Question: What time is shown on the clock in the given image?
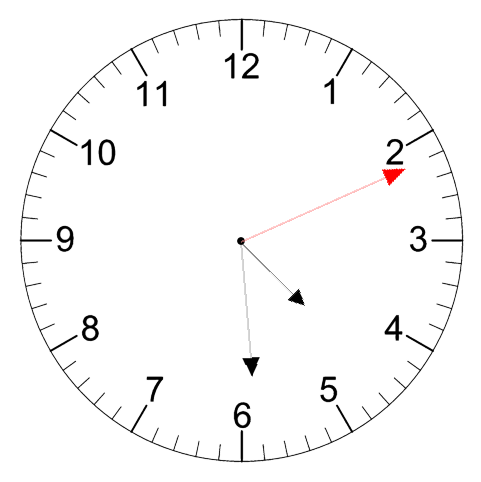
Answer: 04:29:11